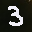
Label: 3